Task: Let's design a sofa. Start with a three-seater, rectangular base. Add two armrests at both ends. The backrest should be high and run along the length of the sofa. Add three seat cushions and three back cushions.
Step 437:
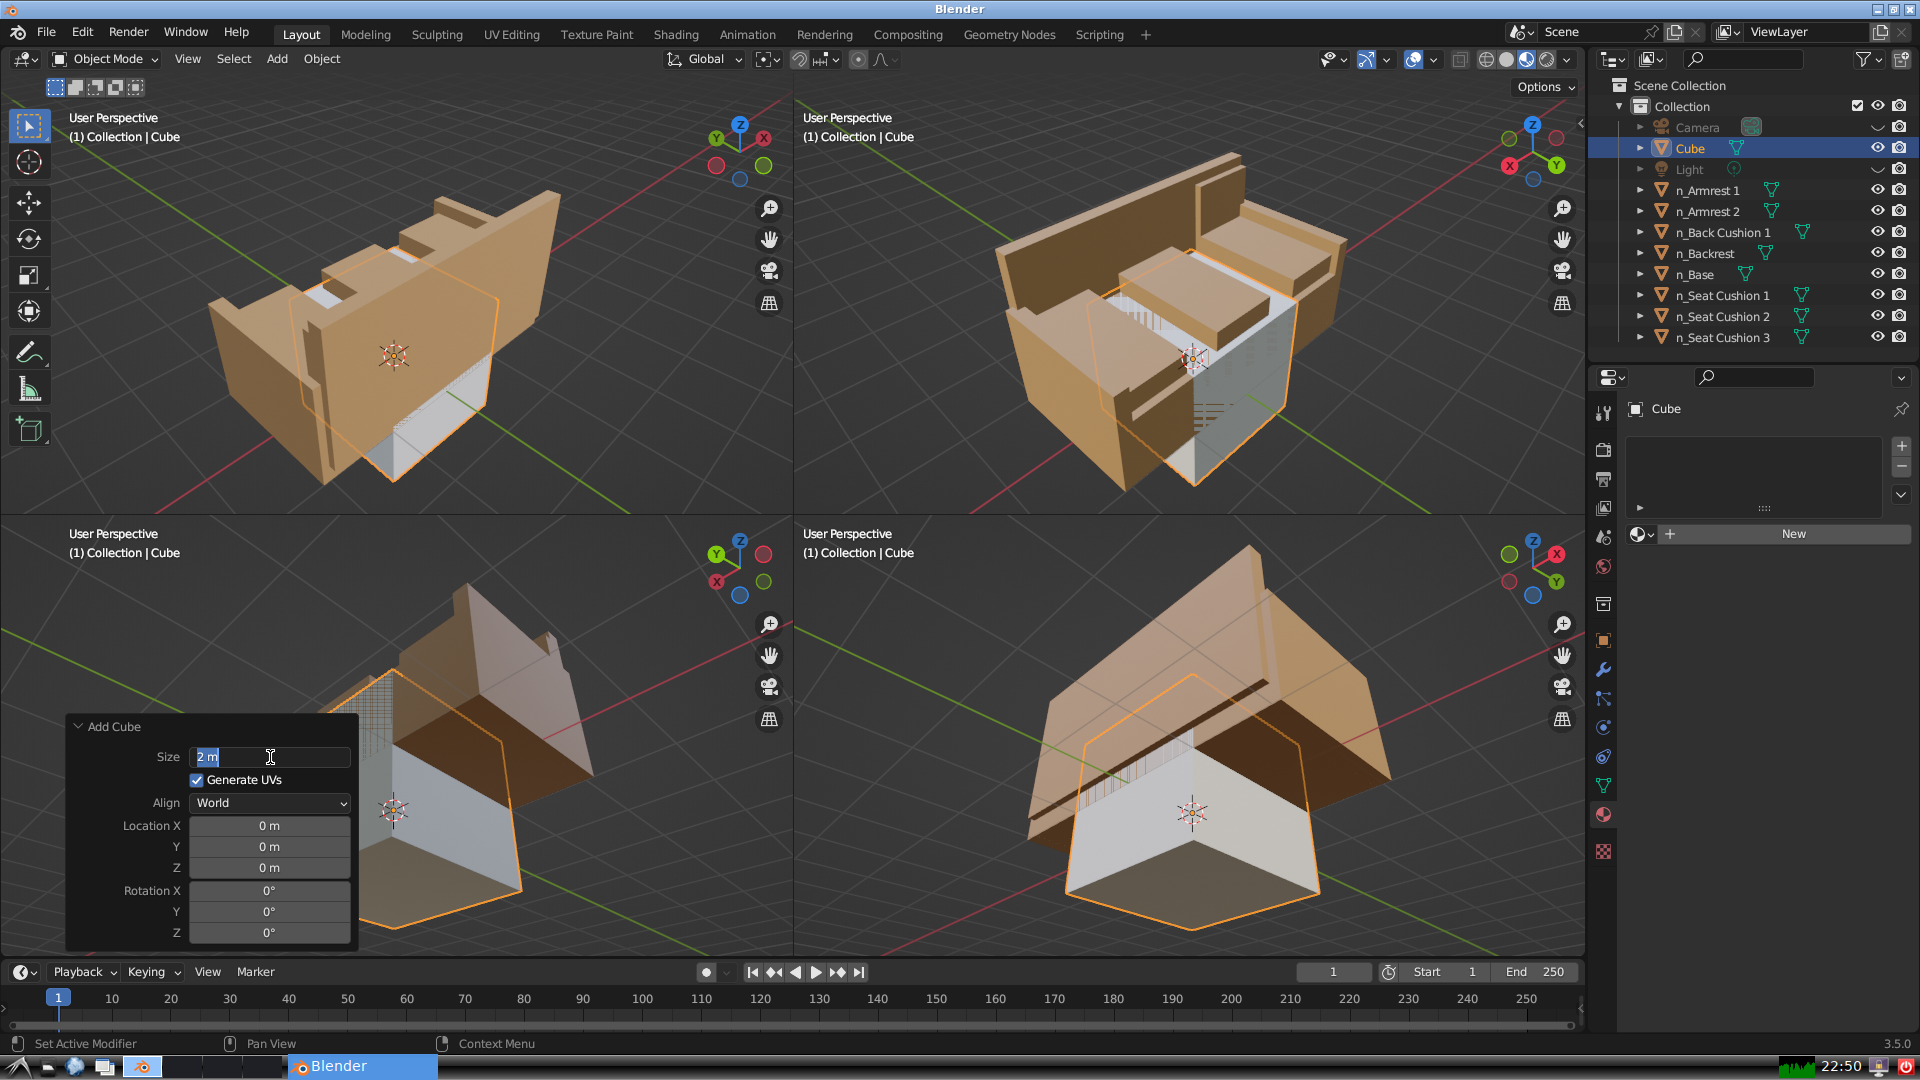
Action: input_text: 2